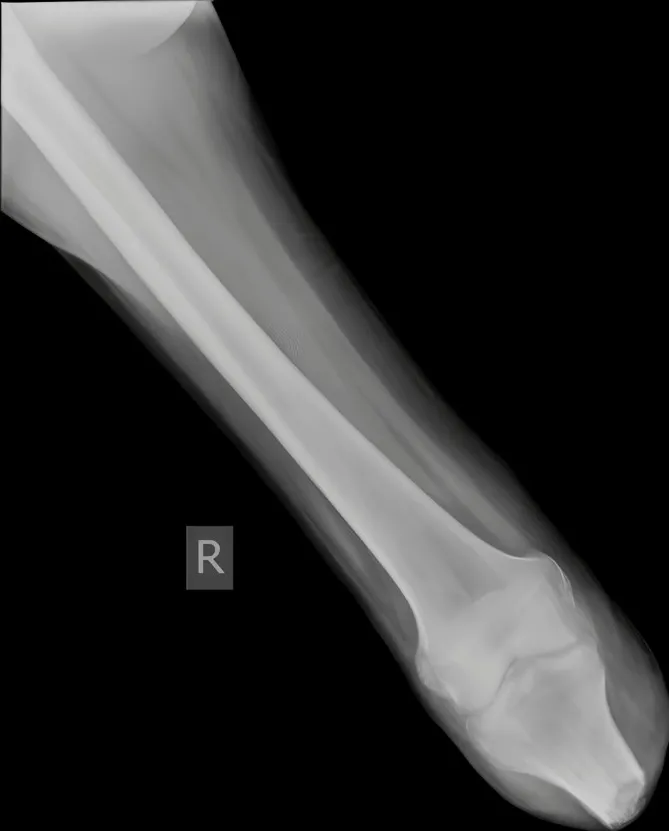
X-ray anteroposterior view showing below-knee amputation stump right.
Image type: radiology (x_ray)